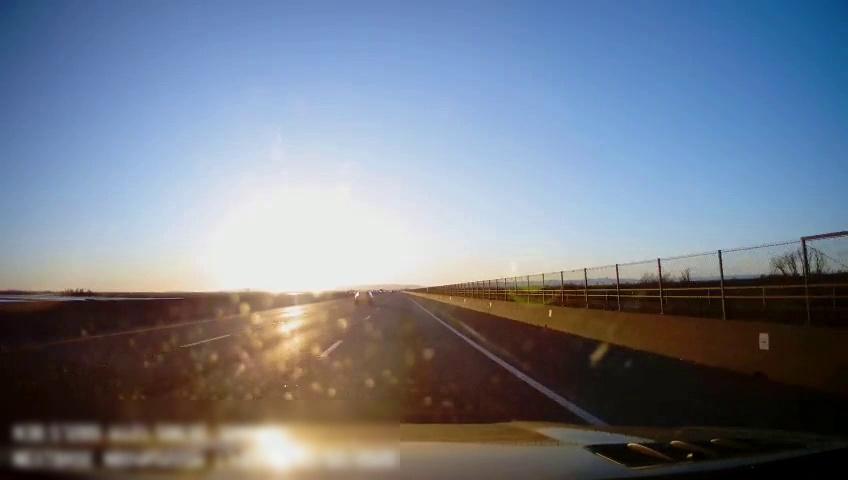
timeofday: Day
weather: Sunny
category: Drivable Space
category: Vehicles | Car
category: Lanes | Alternate Lane
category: Lanes | Current Lane
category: Lanes | Current Lane
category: Lanes | Alternate Lane